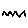
Label: zigzag